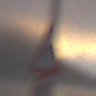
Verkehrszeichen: SeitenwindVonLinks
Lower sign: Geschwindigkeit50
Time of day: SunriseSunset
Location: Outdoor (Beach)
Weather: Overcast
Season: NotSpecified
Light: Natural